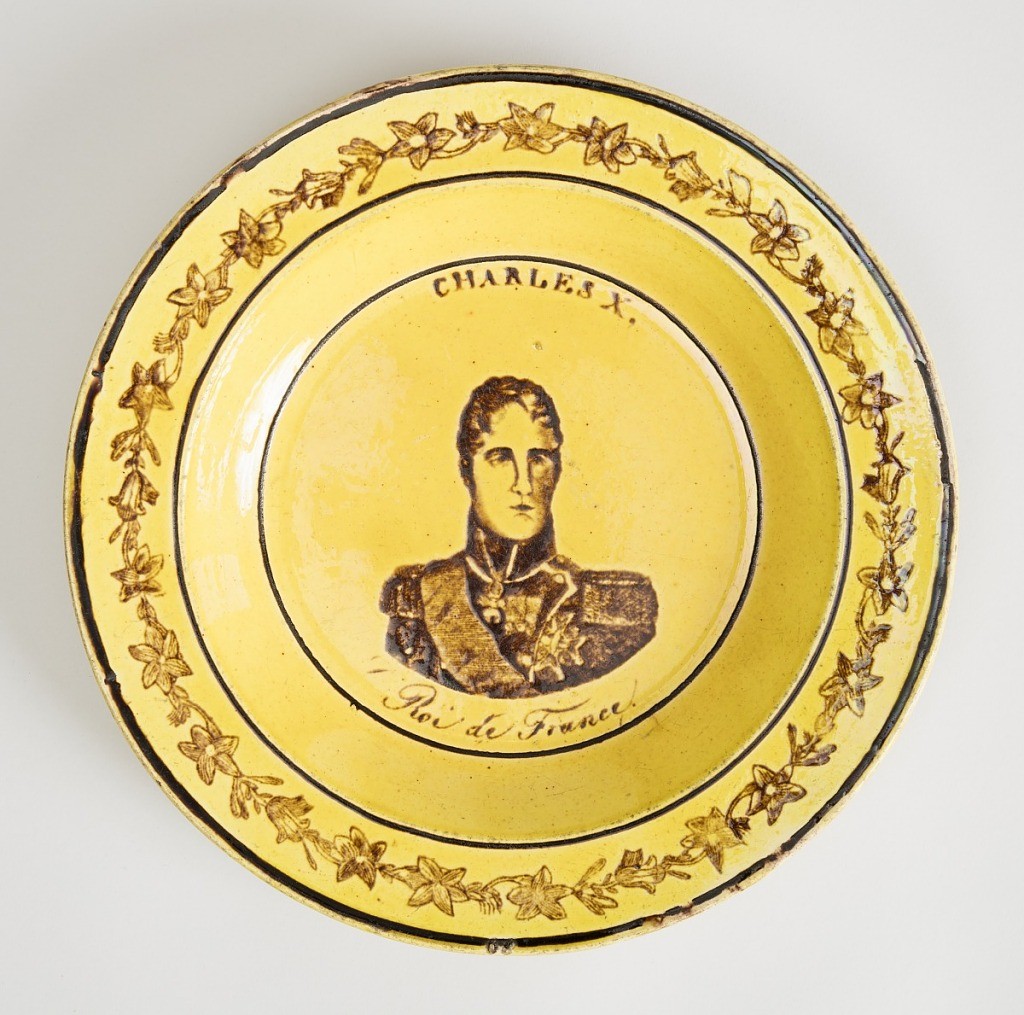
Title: Charles X "Roi de France"
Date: ca. 1829
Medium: Glazed earthenware
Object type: Plate
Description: Circular form with magenta decoration on yellow ground; portrait image of Charles X,  "Roi de France" in center; rim with band of foliate decoration.